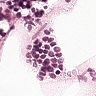
Metastatic tissue present: no